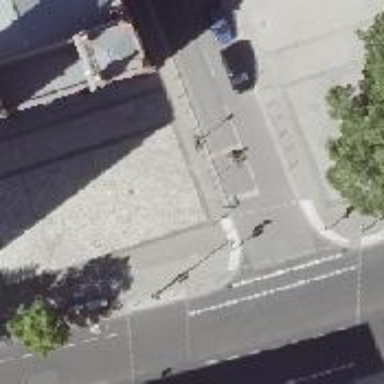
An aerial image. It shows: Road with traffic signals.